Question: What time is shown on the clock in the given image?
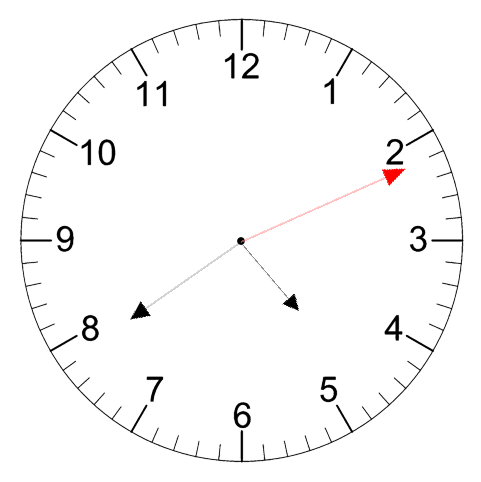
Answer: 04:39:11